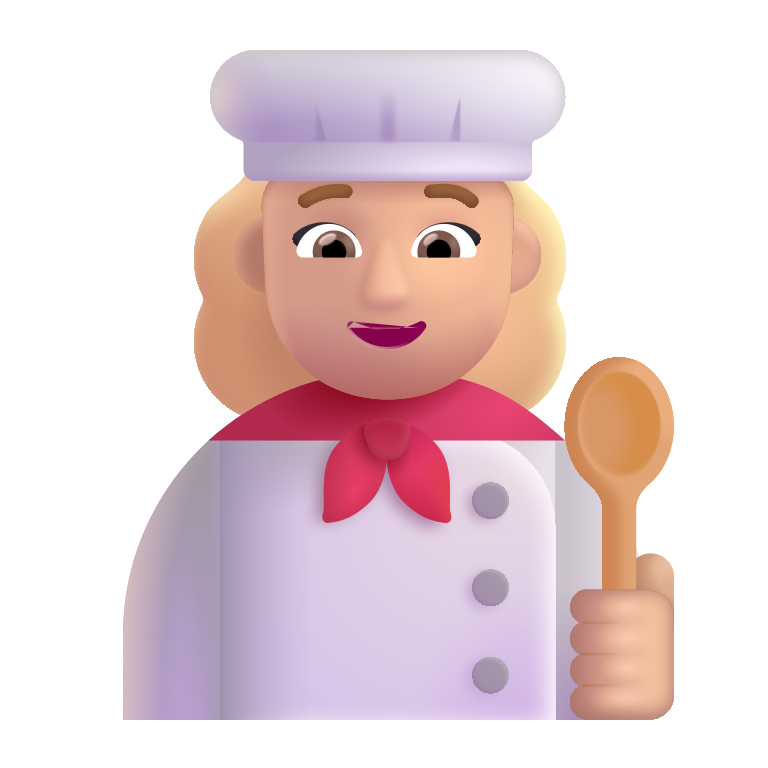
woman cook color  light